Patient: sex M, age 57
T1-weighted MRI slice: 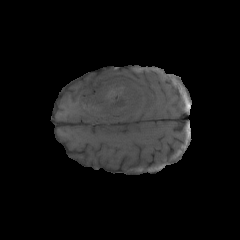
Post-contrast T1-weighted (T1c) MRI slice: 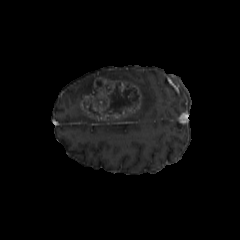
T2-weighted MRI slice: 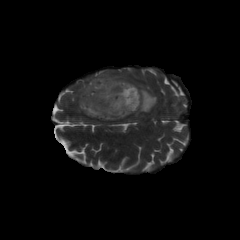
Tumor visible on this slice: yes
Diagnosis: Glioblastoma, IDH-wildtype
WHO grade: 4